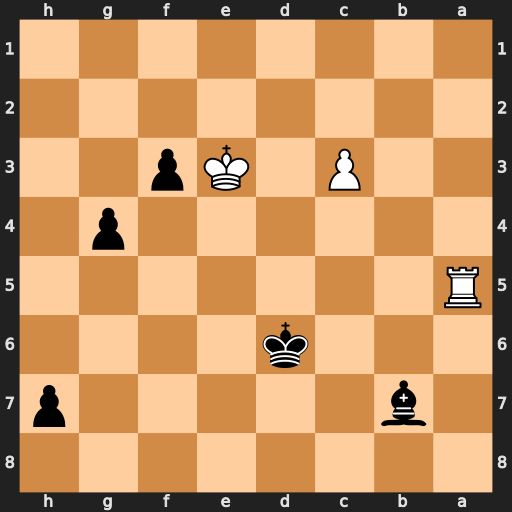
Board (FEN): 8/1b5p/3k4/R7/6p1/2P1Kp2/8/8
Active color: b
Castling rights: -
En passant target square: -
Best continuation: g3 Rf5 f2